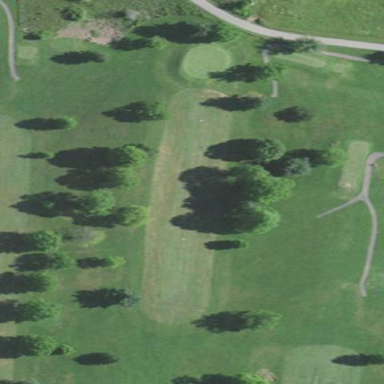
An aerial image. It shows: Grassy area designated as golf fairway.